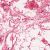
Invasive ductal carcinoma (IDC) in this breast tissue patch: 0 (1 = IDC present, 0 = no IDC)